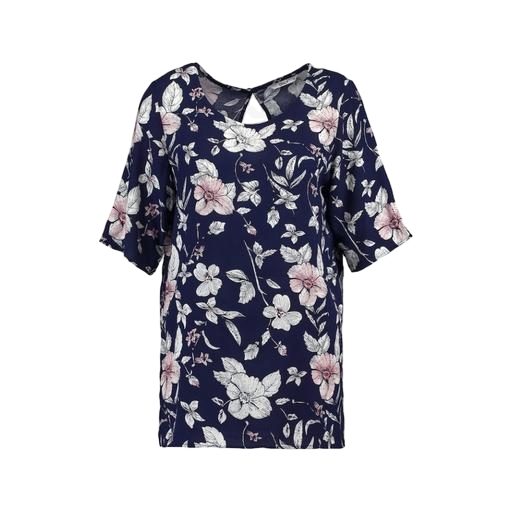
multicolor floral-print t-shirt only macy, blue plus size printed t-shirt only macy, blue printed elbow-sleeve top only macy, white background